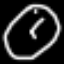
Label: clock